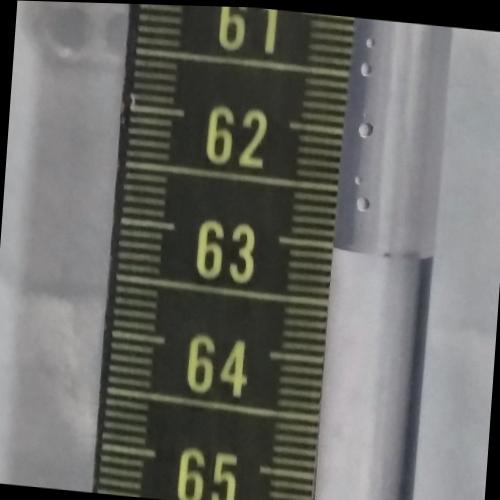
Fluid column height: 63.0 cm